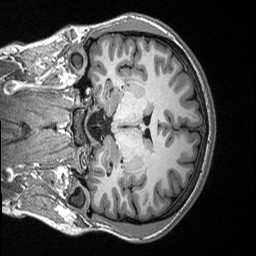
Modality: T1w
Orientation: coronal
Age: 23
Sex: male